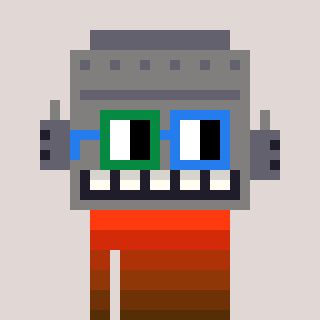
a pixel art character with square green and blue glasses, a robot-shaped head and a purple-colored body on a warm background